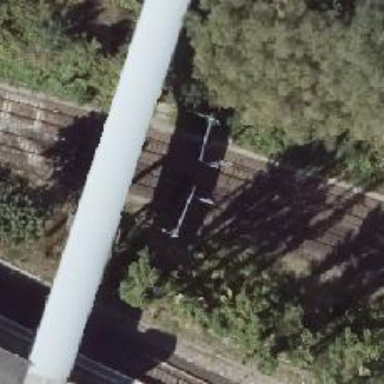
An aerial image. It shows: Milestone along the railway track with catenary mast.